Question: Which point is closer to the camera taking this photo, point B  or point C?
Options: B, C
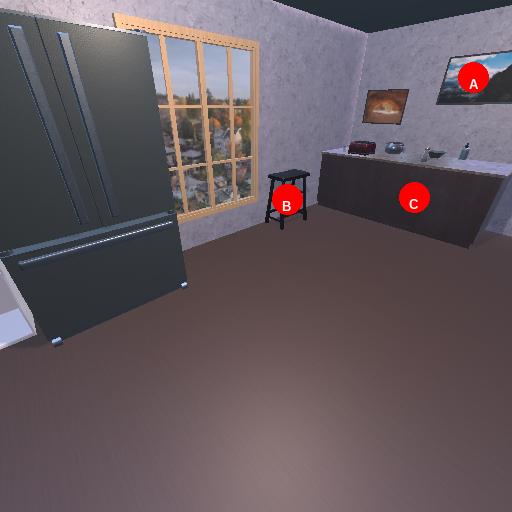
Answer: B